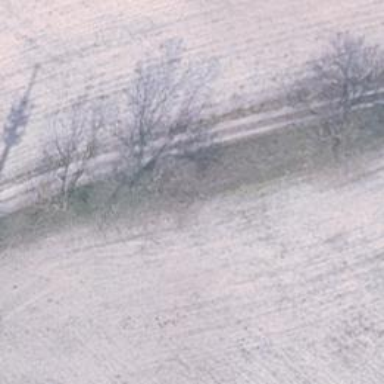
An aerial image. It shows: Grassy track with grade2 tracktype.